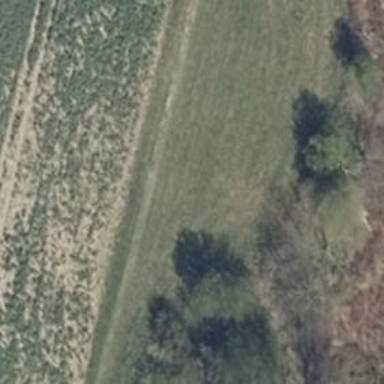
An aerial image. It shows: Path covered in grass.